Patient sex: M
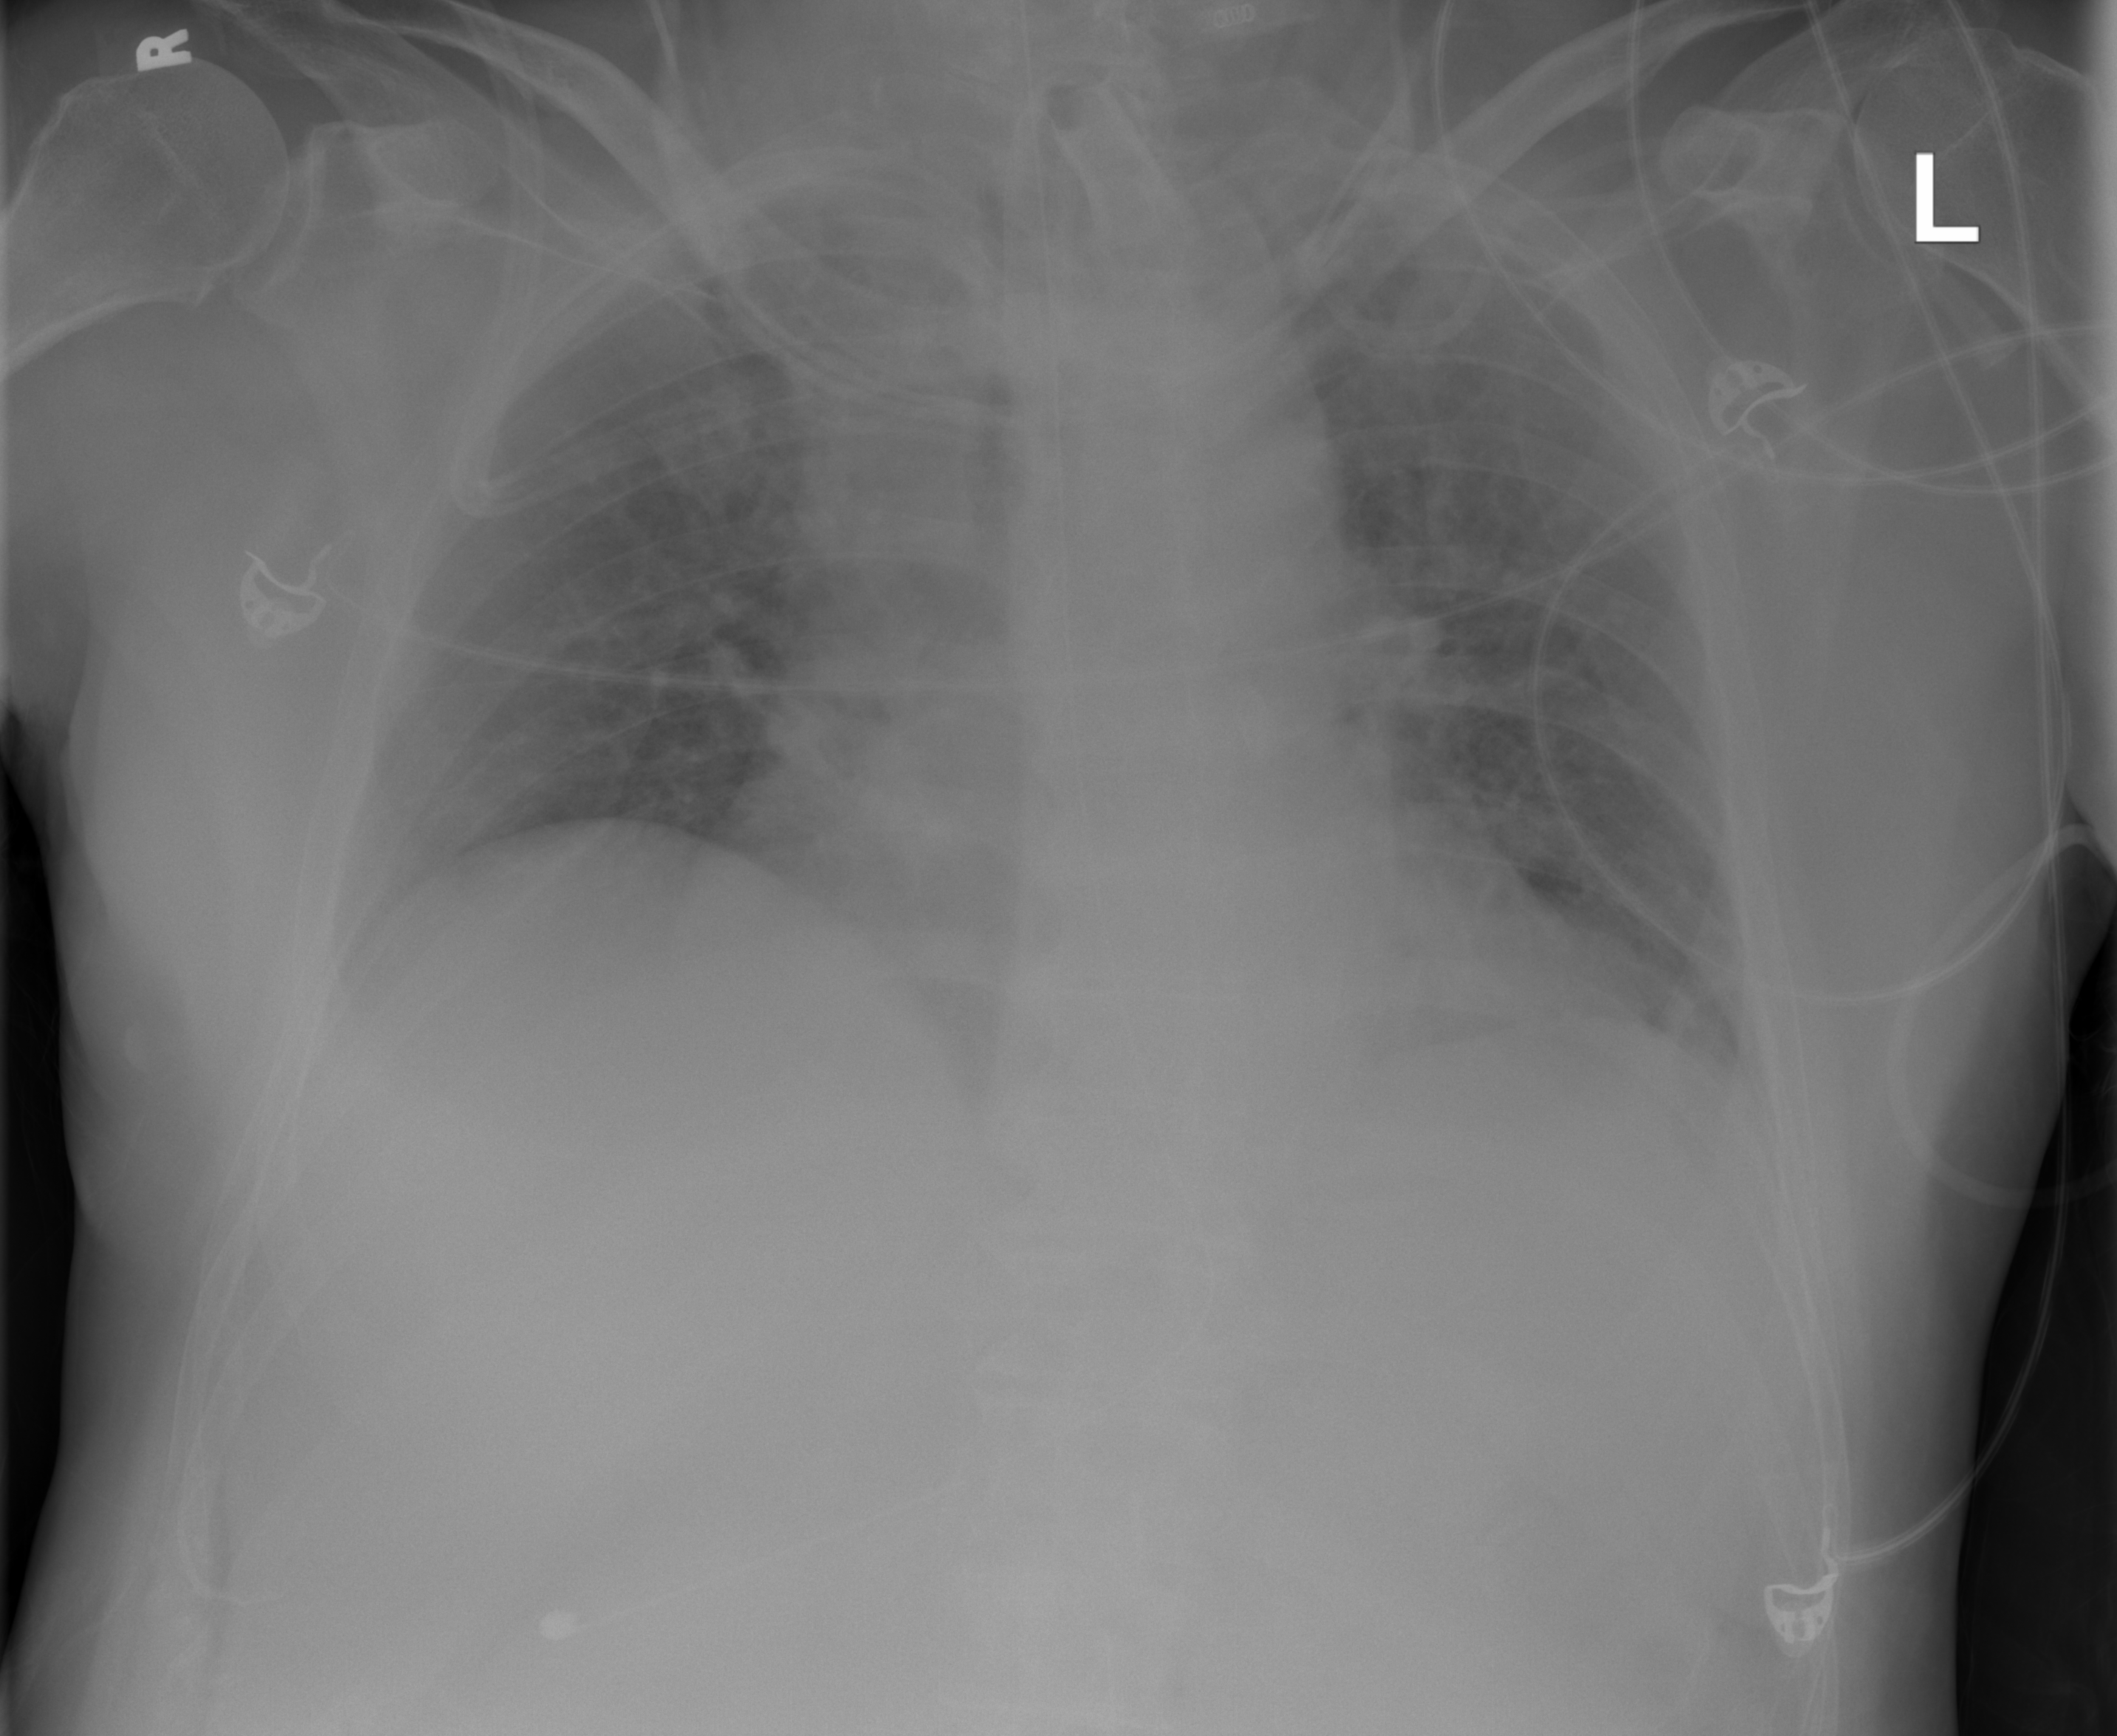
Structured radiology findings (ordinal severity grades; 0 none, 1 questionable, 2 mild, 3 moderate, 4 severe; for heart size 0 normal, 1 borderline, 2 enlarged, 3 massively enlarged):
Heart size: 2
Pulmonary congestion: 2
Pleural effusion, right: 0
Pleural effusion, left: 0
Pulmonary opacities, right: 0
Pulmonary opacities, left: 0
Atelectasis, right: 2
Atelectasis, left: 2